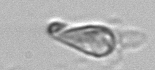
Label: Paratontonia_gracillima